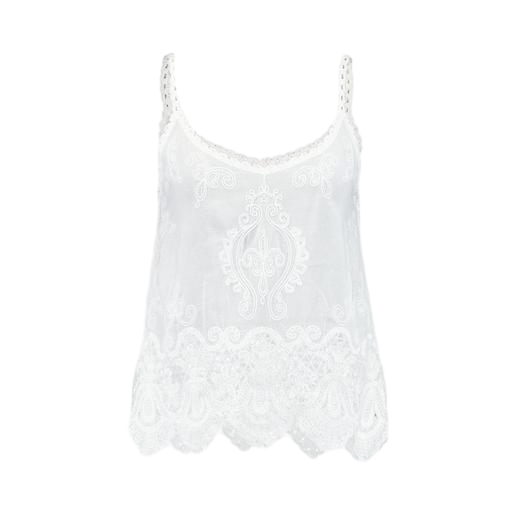
white lace tank top, white ellie swing cami, white vest top lace, white background